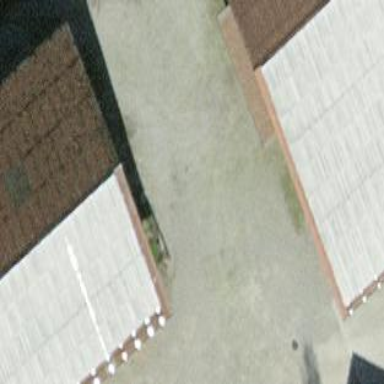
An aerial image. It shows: Solar photovoltaic panel generator installed on the roof.